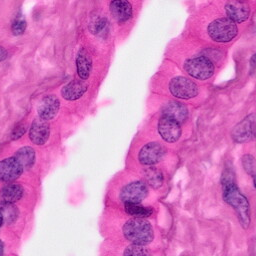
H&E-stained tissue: Pancreatic